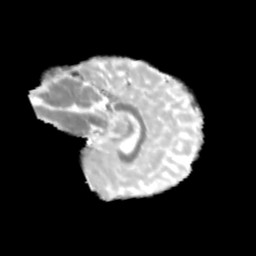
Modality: MD
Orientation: sagittal
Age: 9
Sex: male
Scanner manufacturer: siemens
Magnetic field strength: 3 T
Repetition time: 3.8 s
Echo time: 0.07 s